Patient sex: M
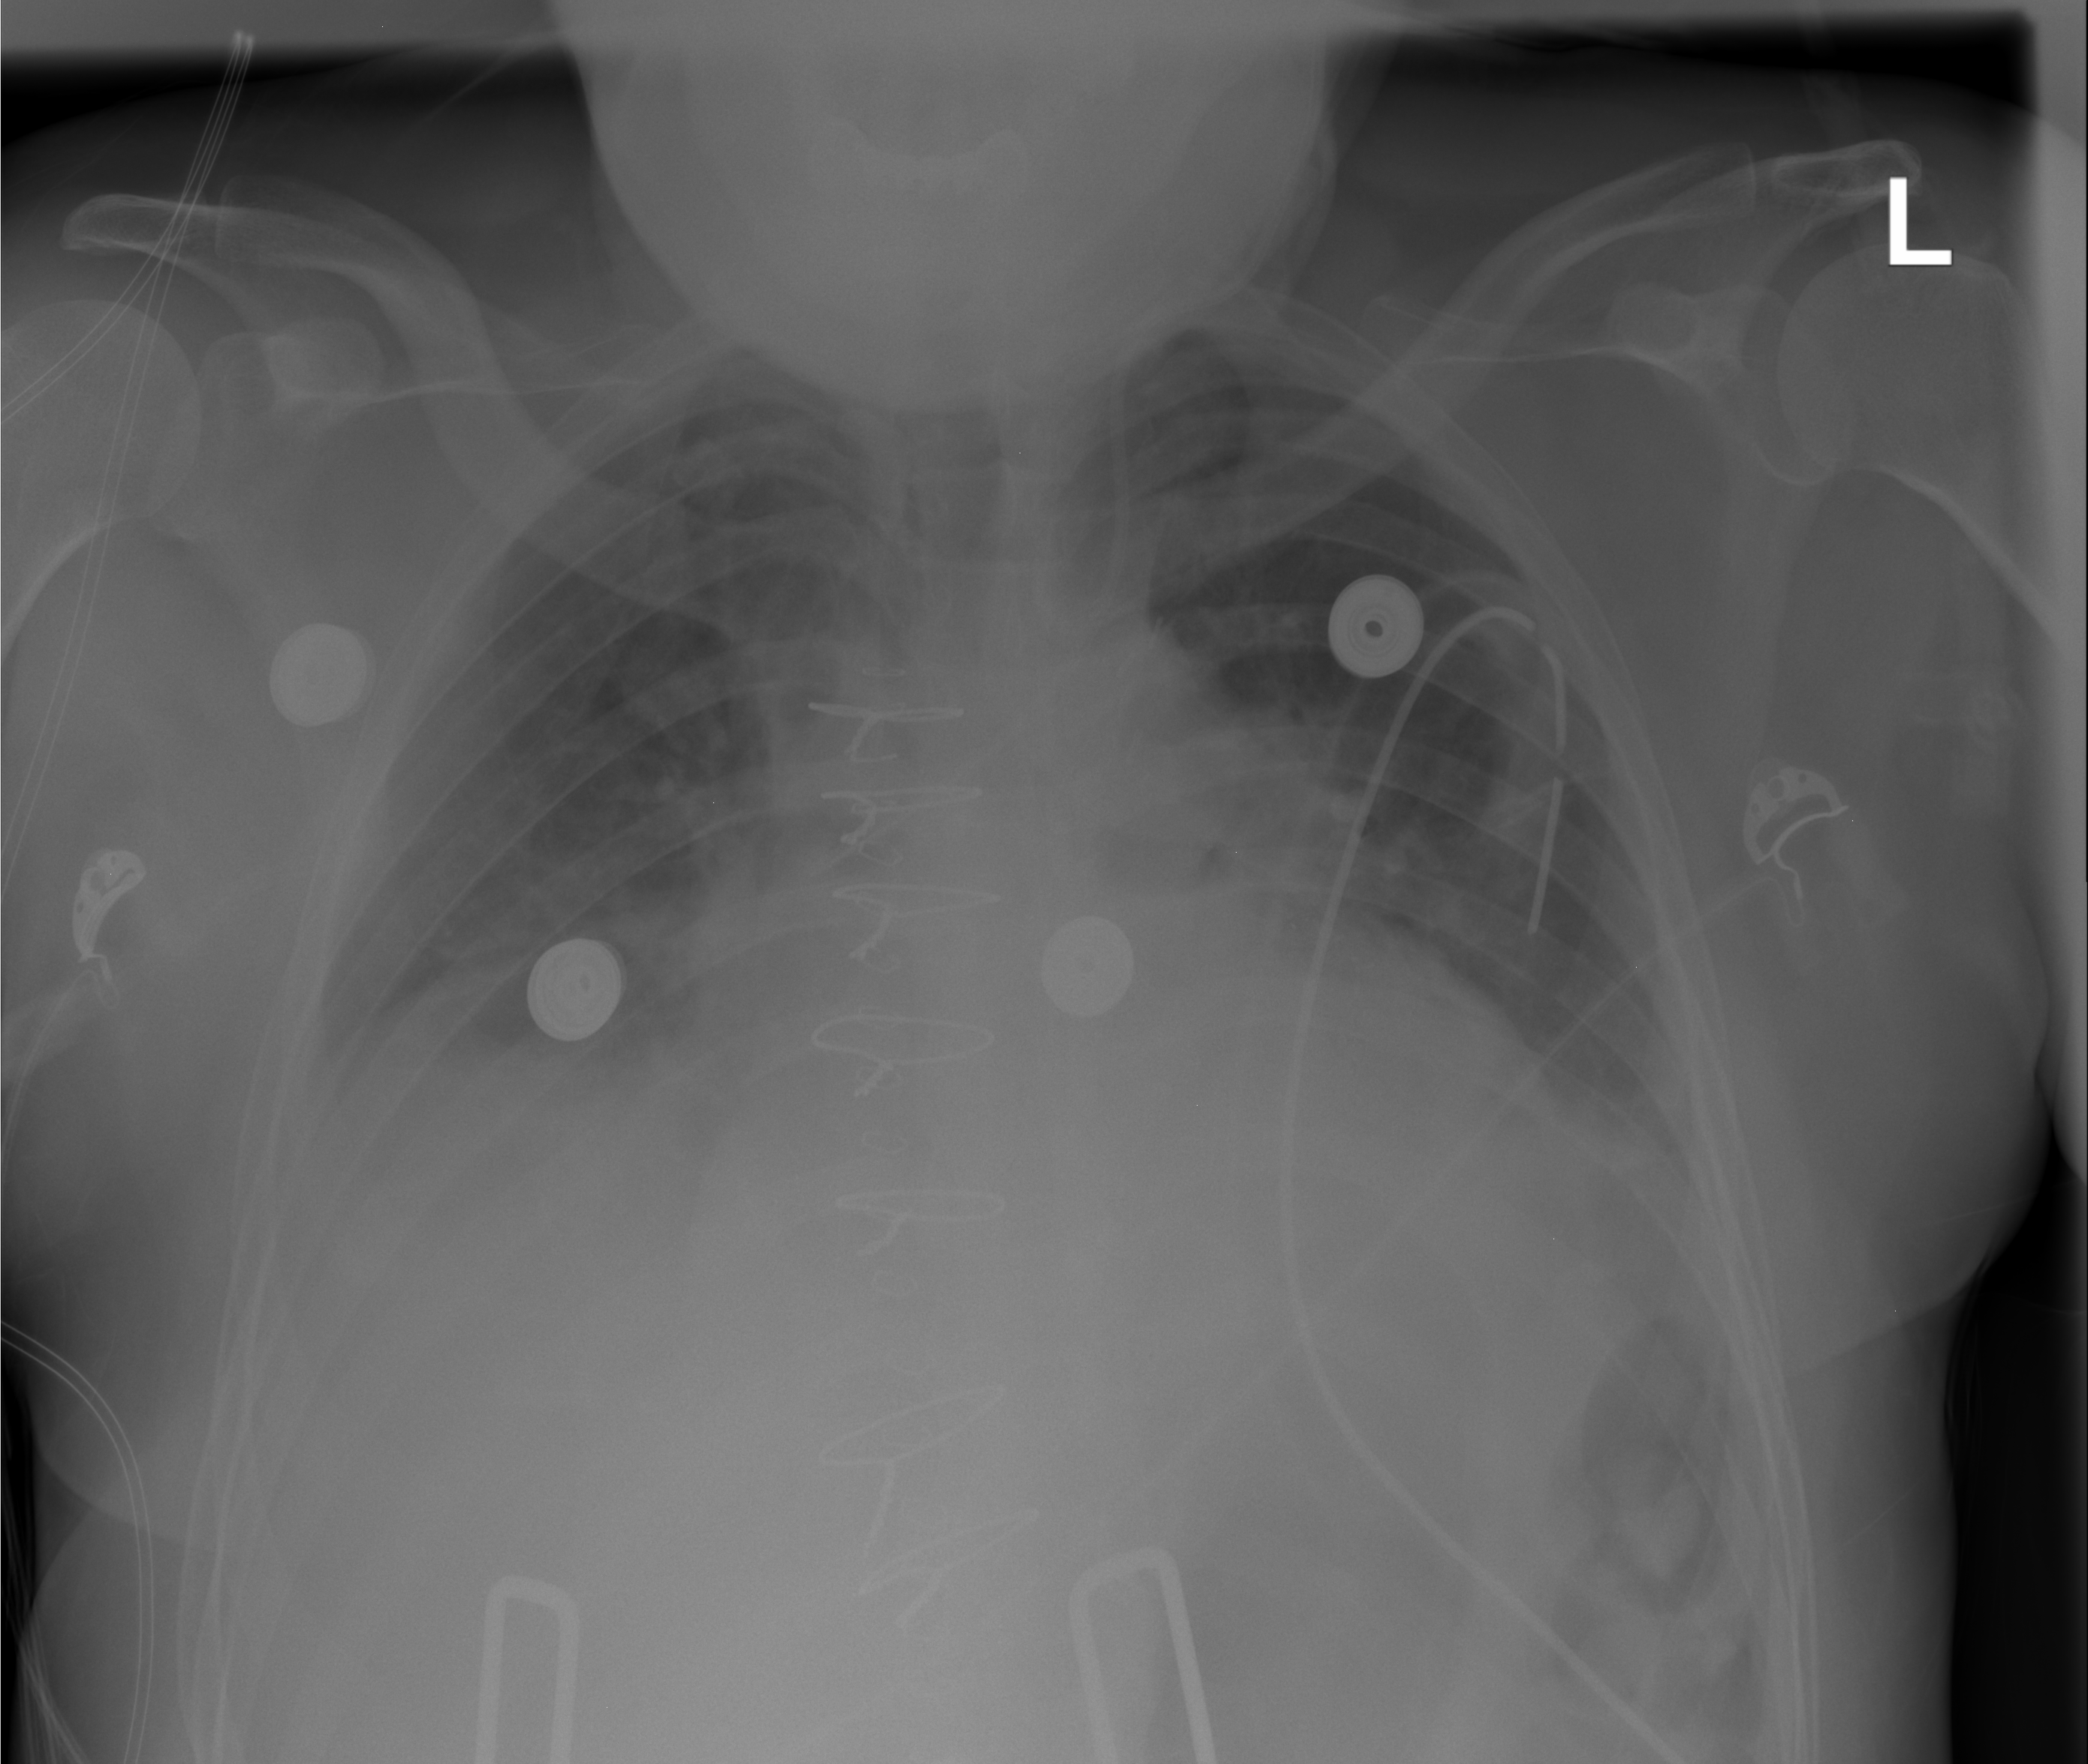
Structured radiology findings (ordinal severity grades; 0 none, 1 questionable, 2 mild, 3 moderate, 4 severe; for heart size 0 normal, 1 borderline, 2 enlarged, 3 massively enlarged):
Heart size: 2
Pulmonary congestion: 0
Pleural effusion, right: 2
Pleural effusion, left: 2
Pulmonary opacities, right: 0
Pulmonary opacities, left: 0
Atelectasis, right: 2
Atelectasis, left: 2